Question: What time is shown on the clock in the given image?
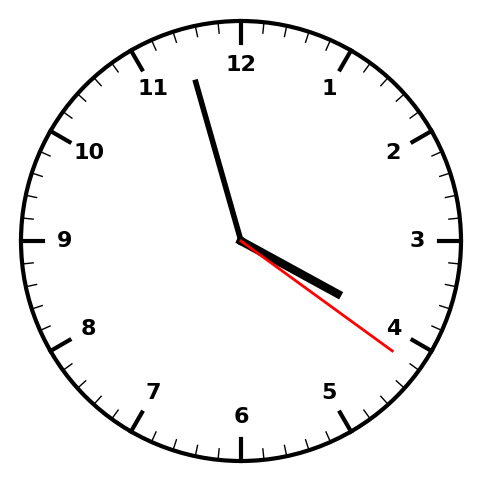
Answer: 03:57:21